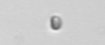
Label: nanoplankton_mix